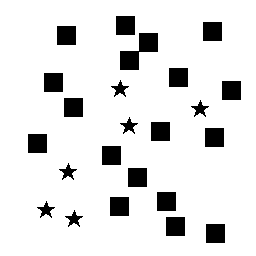
Squares: 18
Triangles: 0
Stars: 6
Total shapes: 24